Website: macys
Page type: billing-address
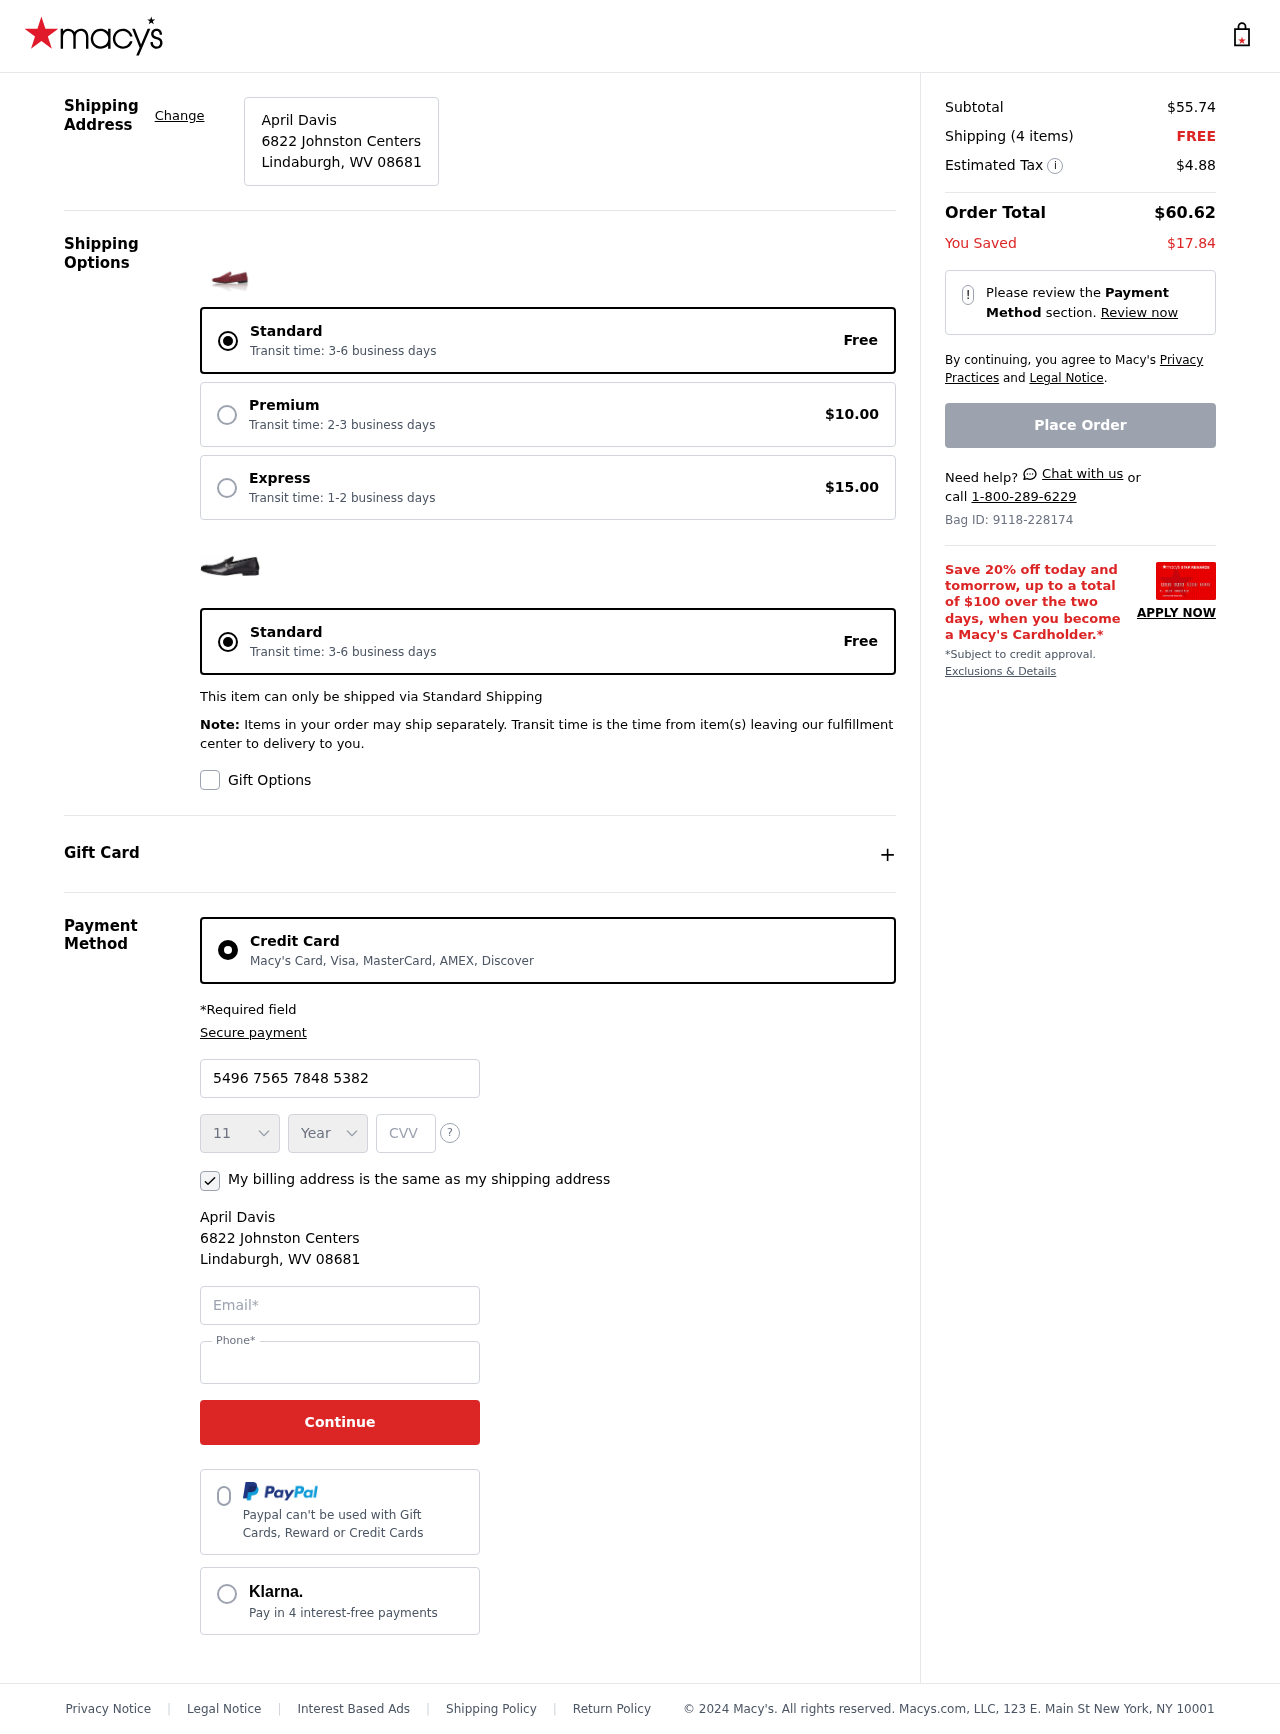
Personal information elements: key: PII_CARD_CVV
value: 403
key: PII_CARD_EXPIRY_MONTH
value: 11
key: PII_CARD_EXPIRY_YEAR
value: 27
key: PII_CARD_NUMBER
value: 5496 7565 7848 5382
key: PII_CITY_STATE_ZIP
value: Lindaburgh, WV 08681
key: PII_EMAIL
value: april.davis@gmail.com
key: PII_FULLNAME
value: April Davis
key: PII_PHONE
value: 5832234333
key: PII_STREET
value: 6822 Johnston Centers
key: PII_FULLNAME2
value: April Davis
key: PII_CITY
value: Lindaburgh
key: PII_STATE_ABBR
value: WV
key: PII_POSTCODE
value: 08681
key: PII_POSTCODE_FULL
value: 08681
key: PII_CITY_STATE
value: Lindaburgh, WV
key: PII_POSTCODE_NUMERIC
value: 8681
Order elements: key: ORDER_SUBTOTAL
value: $55.74
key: ORDER_NUM_ITEMS
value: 4
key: ORDER_SHIPPING_COST
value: FREE
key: ORDER_TAX
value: $4.88
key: ORDER_TOTAL
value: $60.62
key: ORDER_SAVINGS
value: $17.84
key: ORDER_ID
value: Bag ID: 9118-228174